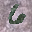
Label: 6